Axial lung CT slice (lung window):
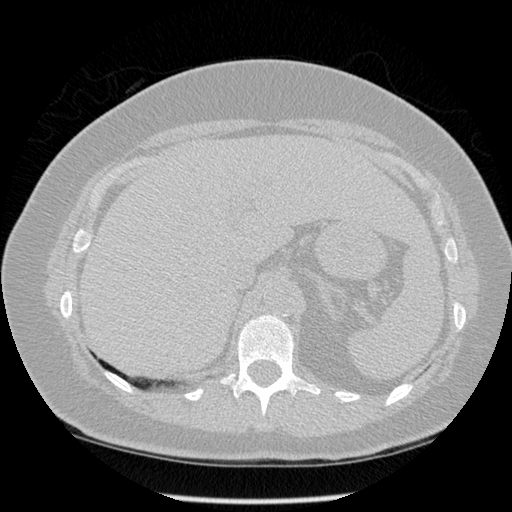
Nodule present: no